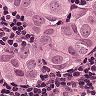
Metastatic tissue present: yes